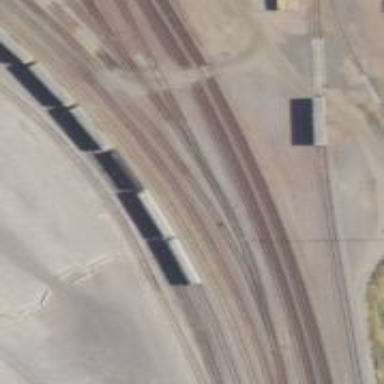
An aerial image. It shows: Railway yard used for servicing trains.